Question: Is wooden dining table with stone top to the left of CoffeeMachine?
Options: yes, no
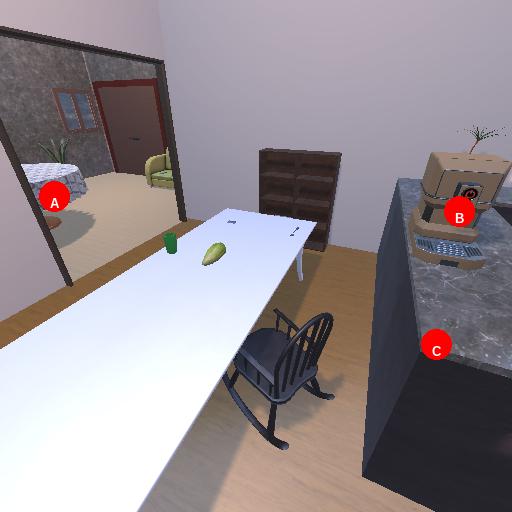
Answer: yes